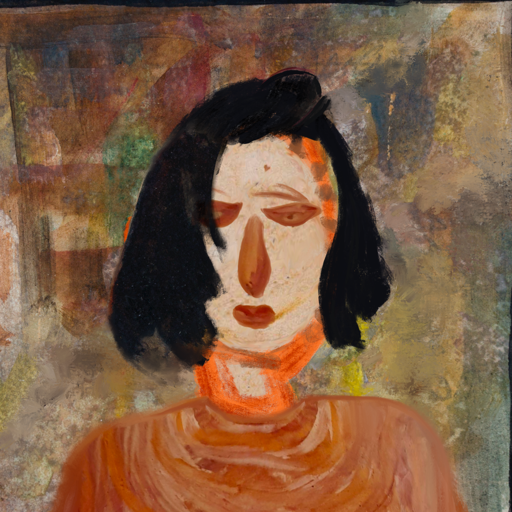
Background: Mosgoul, Head And Neck Front: Rupkatha, Face Front: Pious_Lady, Bust: Pious_Lady, Hair Front: Mosgoul, Head Accessory: Blank, Second Necklace: Blank, Necklace: Blank, Baby: Blank